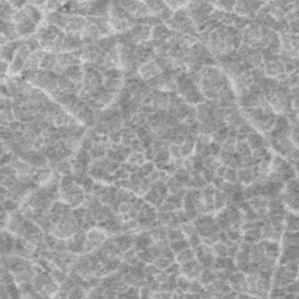
Label: frost